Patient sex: M
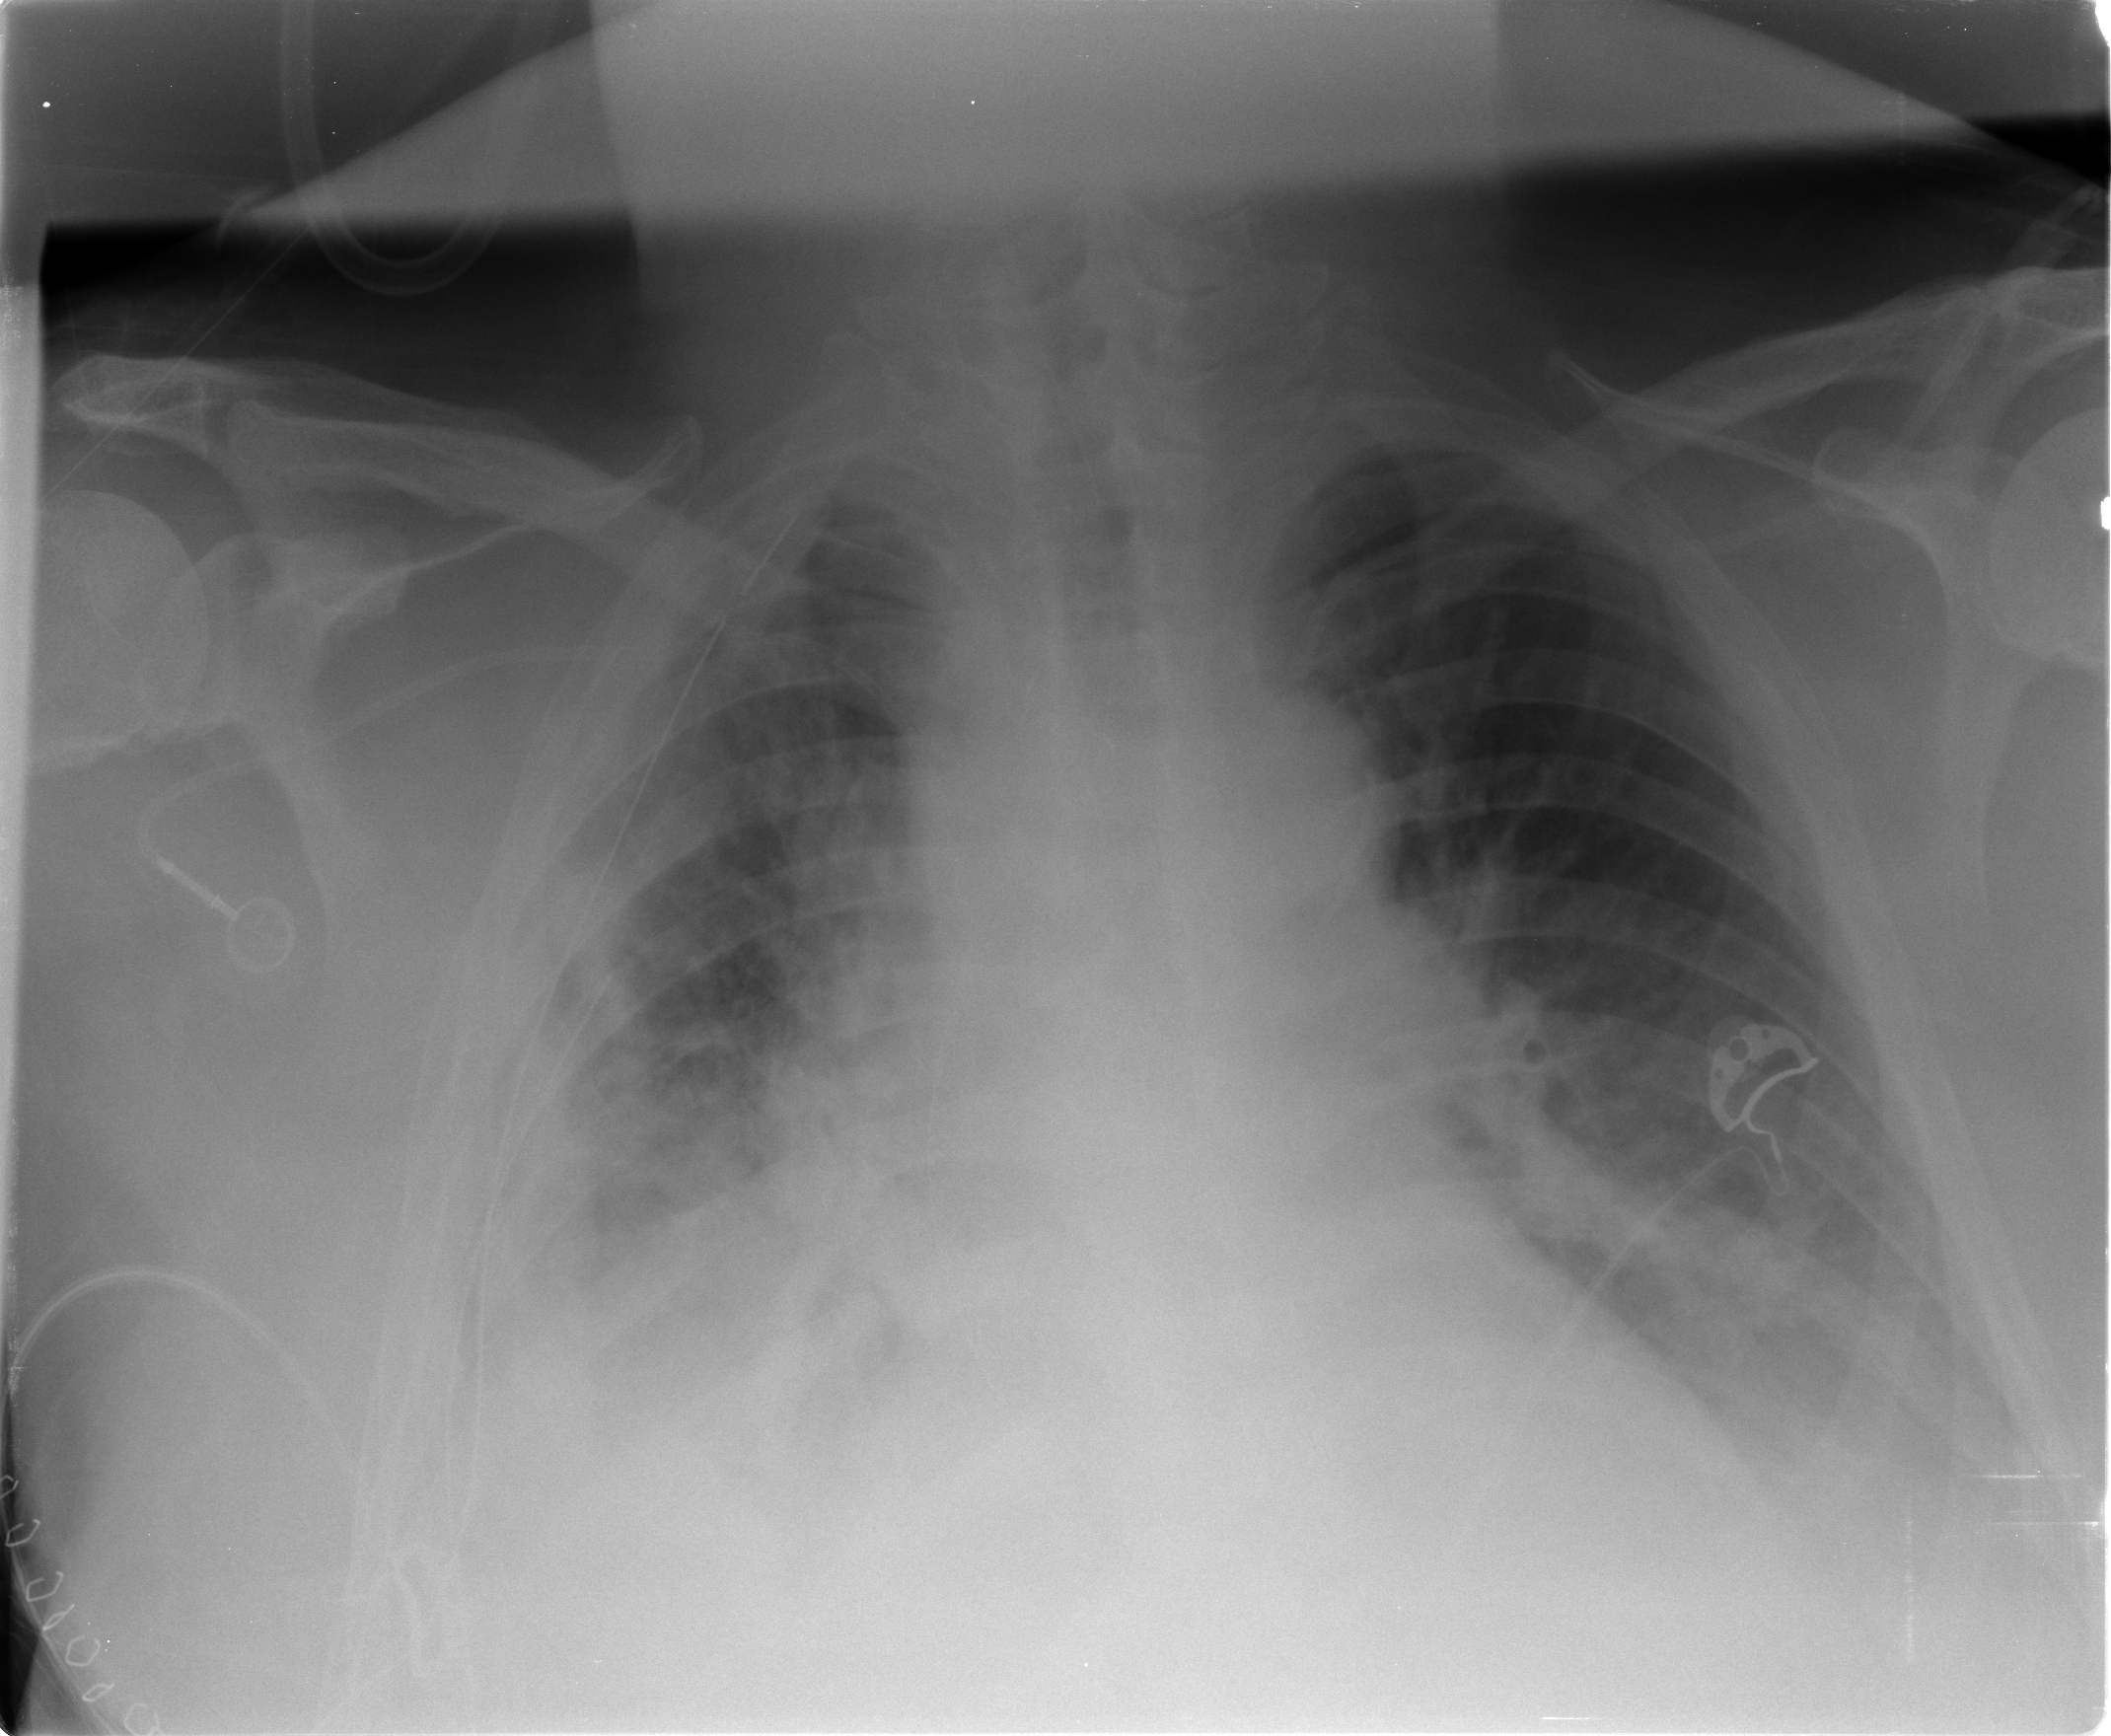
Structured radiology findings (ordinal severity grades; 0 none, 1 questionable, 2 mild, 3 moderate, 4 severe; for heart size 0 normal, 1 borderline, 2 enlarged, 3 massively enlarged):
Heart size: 1
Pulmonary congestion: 3
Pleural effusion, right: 3
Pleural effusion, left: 2
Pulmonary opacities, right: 3
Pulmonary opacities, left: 2
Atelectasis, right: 3
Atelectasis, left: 2